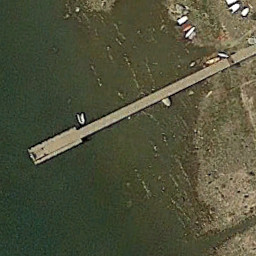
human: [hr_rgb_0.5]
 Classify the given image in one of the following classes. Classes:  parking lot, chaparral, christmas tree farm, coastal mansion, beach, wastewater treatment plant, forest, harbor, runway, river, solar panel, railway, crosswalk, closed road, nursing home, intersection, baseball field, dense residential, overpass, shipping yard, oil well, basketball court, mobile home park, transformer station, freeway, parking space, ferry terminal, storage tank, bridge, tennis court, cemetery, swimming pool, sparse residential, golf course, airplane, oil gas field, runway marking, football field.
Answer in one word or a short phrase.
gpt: ferry terminal